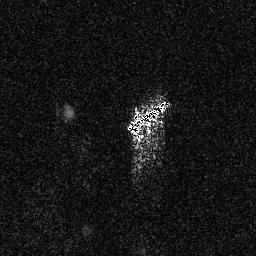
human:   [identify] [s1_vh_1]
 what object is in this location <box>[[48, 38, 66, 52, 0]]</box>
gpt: <ref>1 medium ship at the center</ref>